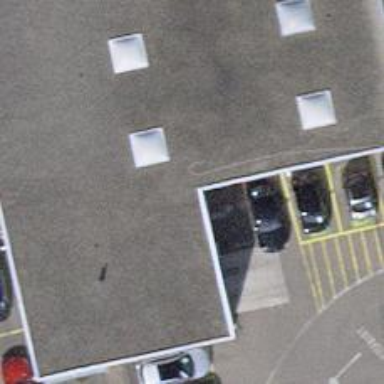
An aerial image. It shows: Car repair shop.